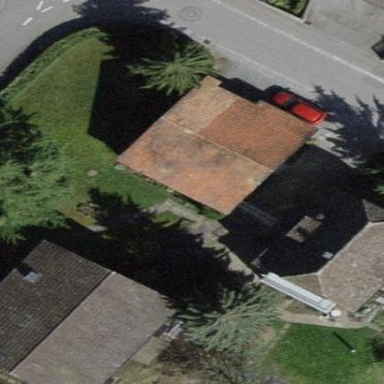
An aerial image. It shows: Building with tiled roof.